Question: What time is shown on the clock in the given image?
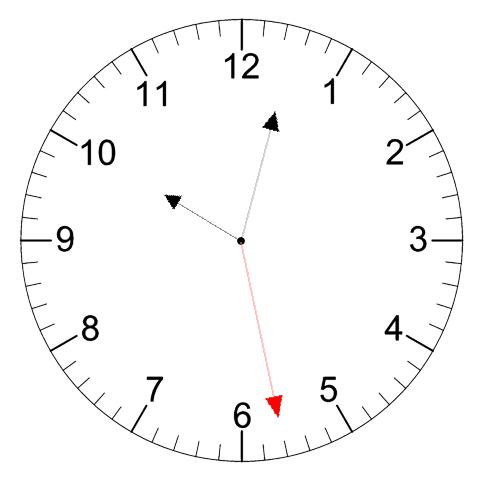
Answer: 10:02:28